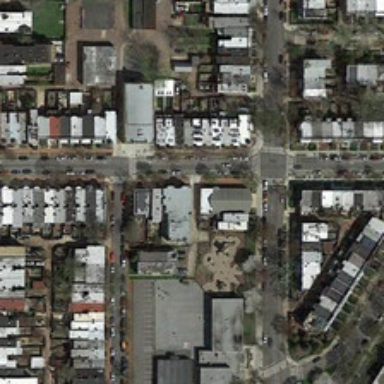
Here are many grey apartment buildings with different shades at the intersection with bare trees around .